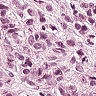
Metastatic tissue present: yes